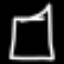
Label: square